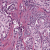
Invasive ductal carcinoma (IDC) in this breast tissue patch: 0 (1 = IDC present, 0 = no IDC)